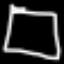
Label: square